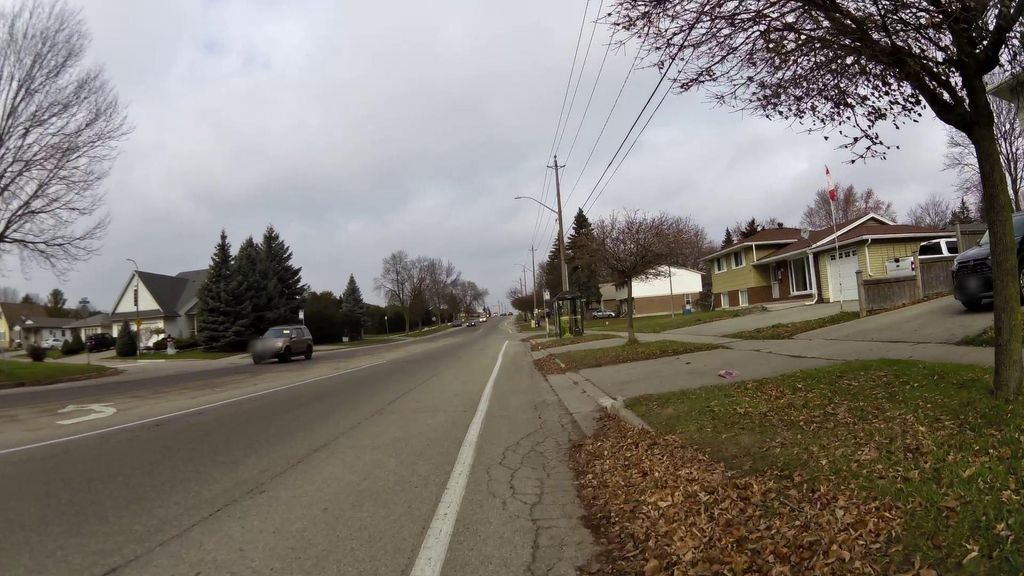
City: kitchener-waterloo